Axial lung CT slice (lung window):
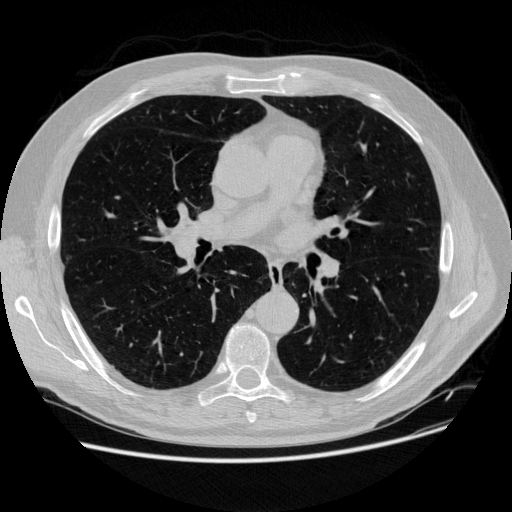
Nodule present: no